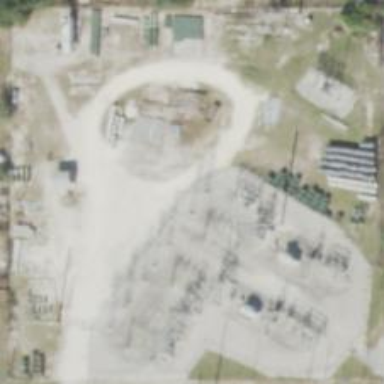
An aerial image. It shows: Distribution power substation secured by fence.